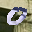
Label: 0